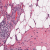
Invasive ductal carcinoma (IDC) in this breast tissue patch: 0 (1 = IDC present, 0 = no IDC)